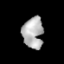
Tissue: lung
Cell type: Epithelial cells
Senescence score: 0.1837
Nuclear area (px): 633
Mean DAPI intensity: 175.234